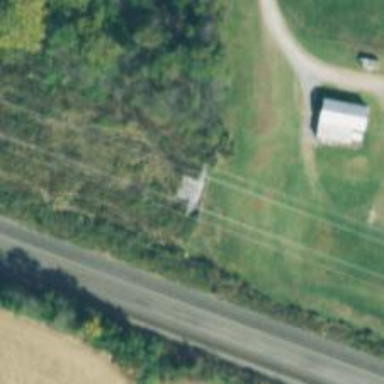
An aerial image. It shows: Lattice structure tower used for power distribution.